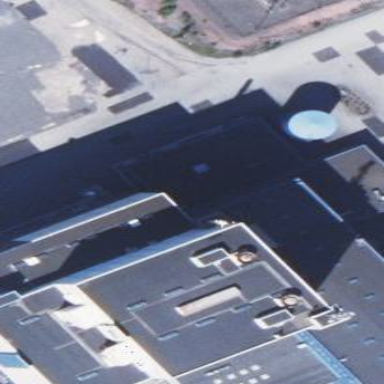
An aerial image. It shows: Industrial building with steam turbine generator.